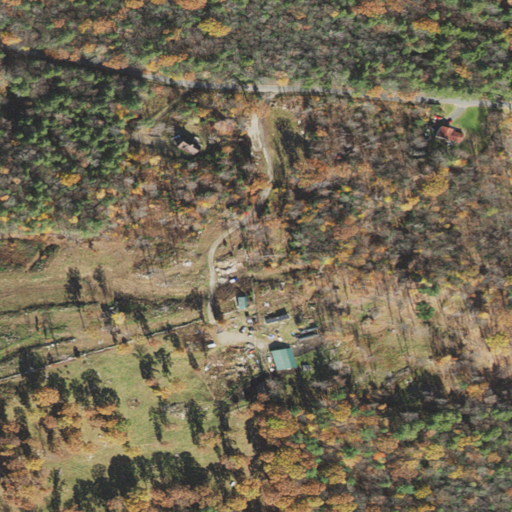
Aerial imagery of mountain in Massachusetts named Norwich Hill containing mixed forest, shrub, deciduous forest, open development, grassland, and low intensity development